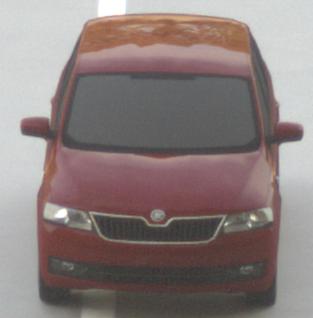
Make: Skoda
Model: Rapid Spaceback 1.2 TSI
Detailed model: Rapid Spaceback
Model produced from: 2013/10
Model produced until: 2015/04
Doors: 5
Color: red
Road condition: dry road
Daytime: morning or afternoon
Contrast: medium contrast